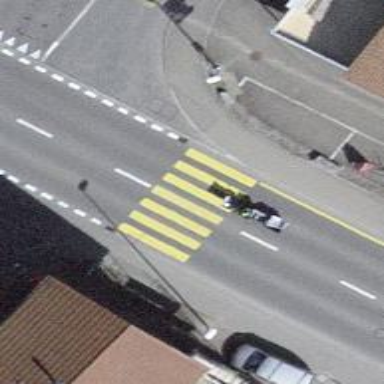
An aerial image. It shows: Uncontrolled zebra crossing with notable zebra markings.